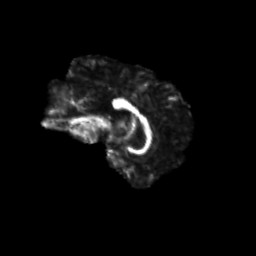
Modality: FA
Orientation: sagittal
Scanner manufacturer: siemens
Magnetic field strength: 3 T
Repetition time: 9.2 s
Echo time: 0.084 s